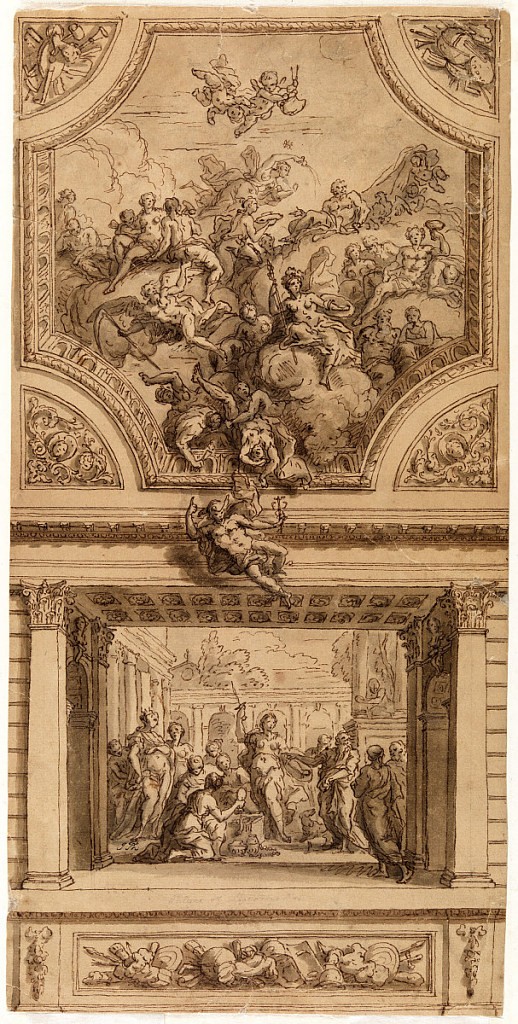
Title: Study for Staircase Decoration, Hanbury Hall, Worchestershire: Achilles Revealing his Identity in the Palace of Lycomedes
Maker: Sir James Thornhill, English, 1675 - 1734
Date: ca. 1710
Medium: Pen and brown ink, brush and wash on tan laid paper, lined, mounted
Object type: Drawing
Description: Drawing in two registers. Upper register: Octagonal shaped ceiling panel with a large group of figures of Greco-Roman gods. Flying figure of Mercury between the two registers. Lower register: within a painted architectural enframement a scene with many figures representing Achilles revealing his true identity at Court of Lycomedes. Frieze beneath scene depicting armor.